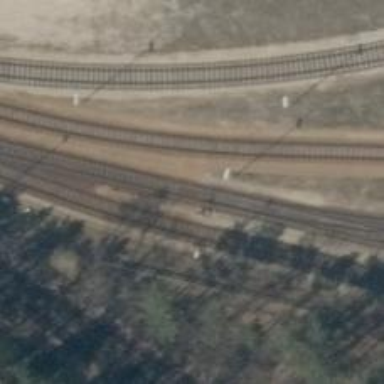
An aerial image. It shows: Railway switch.